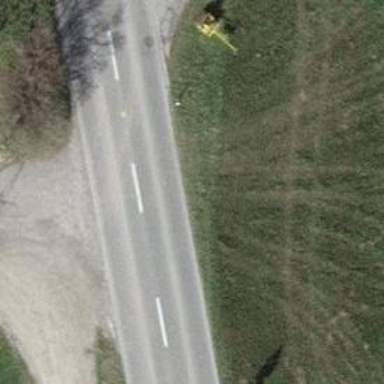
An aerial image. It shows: Primary road with asphalt surface.